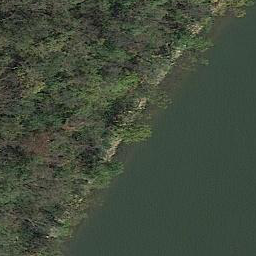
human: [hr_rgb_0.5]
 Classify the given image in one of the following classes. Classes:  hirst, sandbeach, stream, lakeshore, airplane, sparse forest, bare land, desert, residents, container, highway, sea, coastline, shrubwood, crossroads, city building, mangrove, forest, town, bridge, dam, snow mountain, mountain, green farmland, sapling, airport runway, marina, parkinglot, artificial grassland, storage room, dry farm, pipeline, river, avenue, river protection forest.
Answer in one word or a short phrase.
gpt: river protection forest